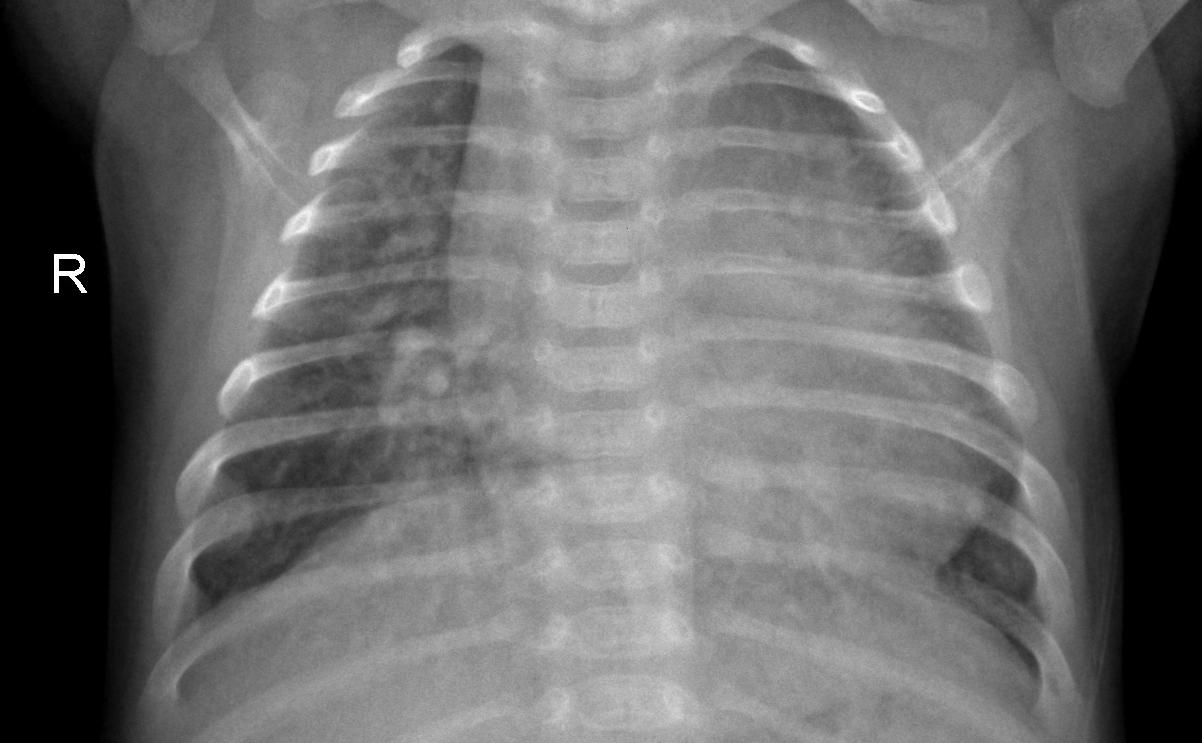
Diagnosis: PNEUMONIA